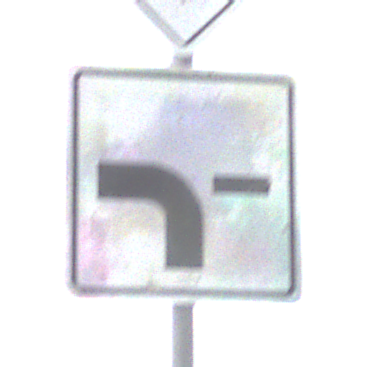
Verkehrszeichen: VerlaufVorfahrtsstrasse6
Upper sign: Vorfahrtsstrasse
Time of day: Midday
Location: Outdoor (Suburban)
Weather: Overcast
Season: NotSpecified
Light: Natural